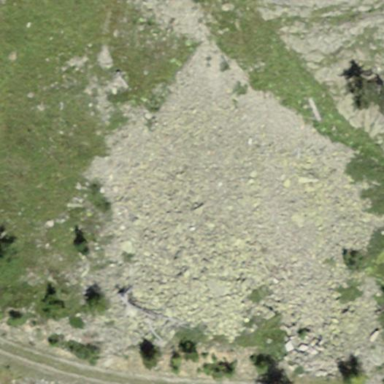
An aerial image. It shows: Scree landscape.